You are looking at the raw vibration waveform of a rotating shaft. Classify the rotor condition as one of: normal, misalignment, unbalance, looseness.
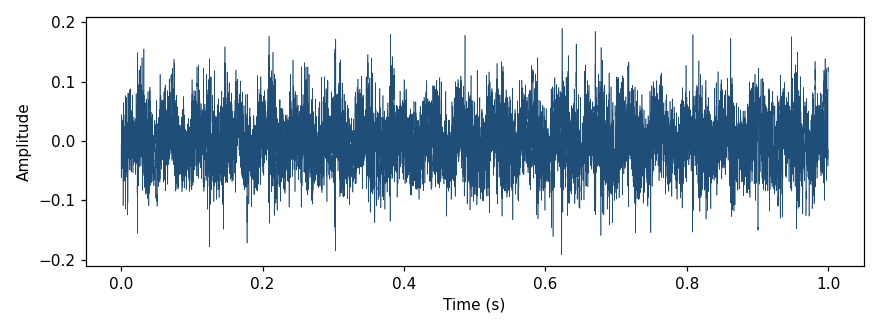
Answer: unbalance